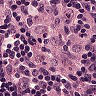
Metastatic tissue present: no